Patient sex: M
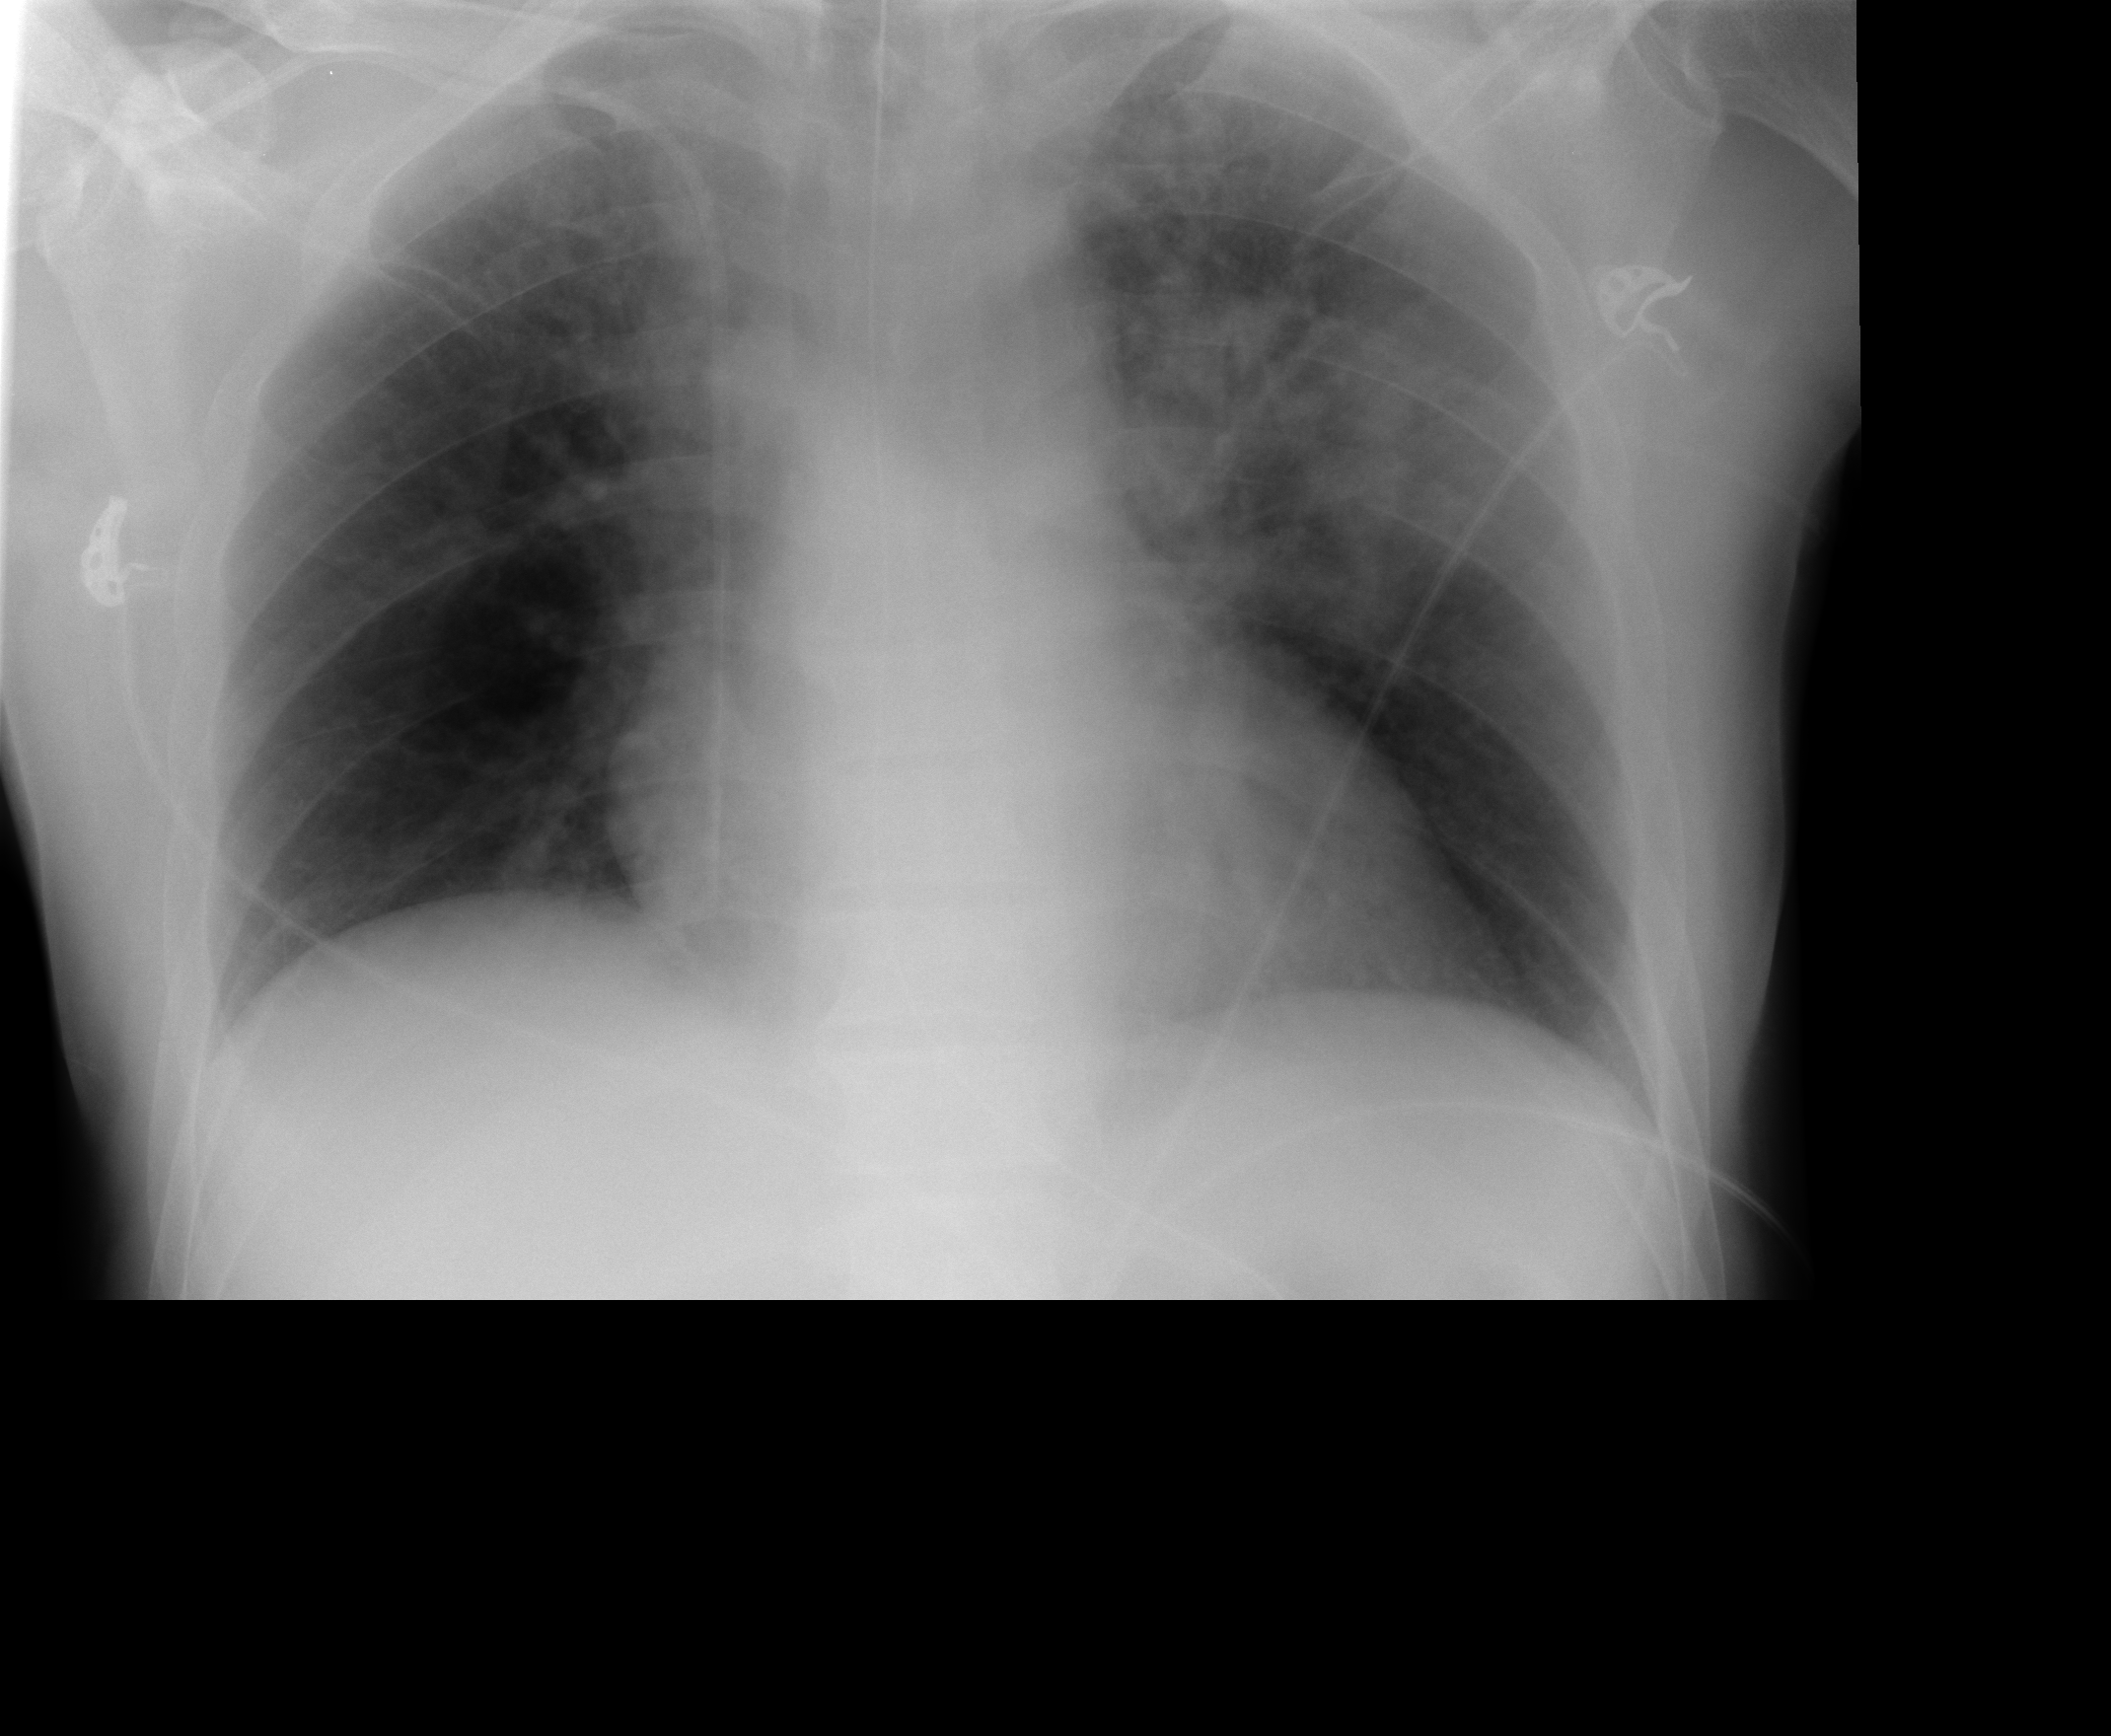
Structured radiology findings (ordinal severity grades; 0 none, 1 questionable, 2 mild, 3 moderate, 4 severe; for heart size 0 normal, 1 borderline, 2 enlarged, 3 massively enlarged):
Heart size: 1
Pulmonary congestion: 2
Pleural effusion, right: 0
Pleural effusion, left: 0
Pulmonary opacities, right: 2
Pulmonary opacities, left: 3
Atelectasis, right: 0
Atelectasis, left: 0